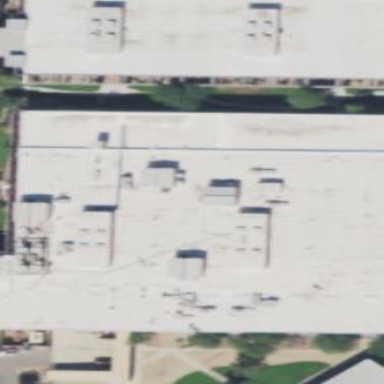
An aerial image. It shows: Commercial building.